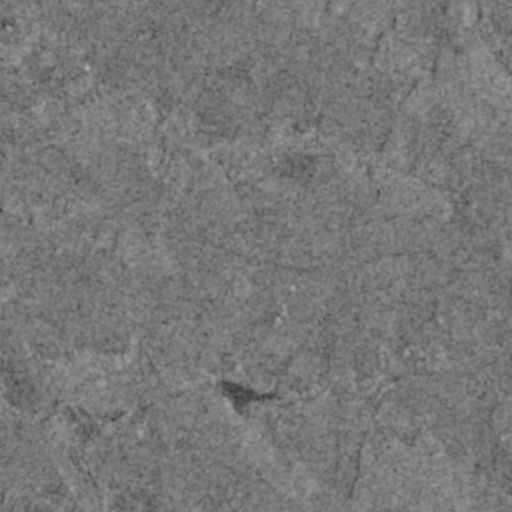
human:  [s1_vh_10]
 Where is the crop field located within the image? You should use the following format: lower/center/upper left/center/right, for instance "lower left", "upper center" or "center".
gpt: The crop field is located in the lower left of the image.
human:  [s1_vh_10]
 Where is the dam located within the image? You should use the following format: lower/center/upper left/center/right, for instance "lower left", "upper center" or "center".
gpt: The dam is located in the lower center of the image.
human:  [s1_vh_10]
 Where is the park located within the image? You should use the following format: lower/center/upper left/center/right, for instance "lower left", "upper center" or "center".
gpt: The park is located in the upper left of the image.
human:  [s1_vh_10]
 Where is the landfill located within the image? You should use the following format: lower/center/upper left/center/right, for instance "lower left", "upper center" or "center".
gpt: There is no landfill in the image.

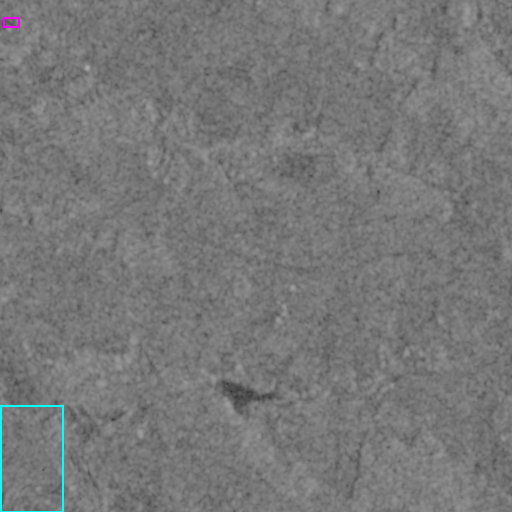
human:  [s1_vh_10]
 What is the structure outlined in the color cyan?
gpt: The structure outlined in cyan is a crop field.
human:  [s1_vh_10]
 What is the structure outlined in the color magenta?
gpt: The structure outlined in magenta is a park.
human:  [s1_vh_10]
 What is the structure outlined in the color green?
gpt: There is no green outline.